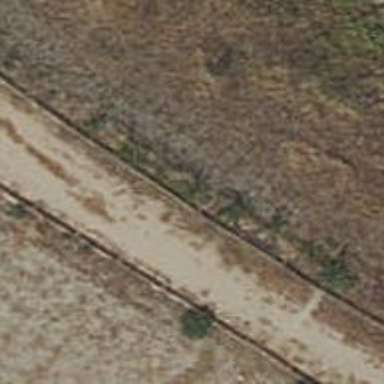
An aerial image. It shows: Embankment fenced off to provide protection or security.